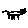
Label: cat